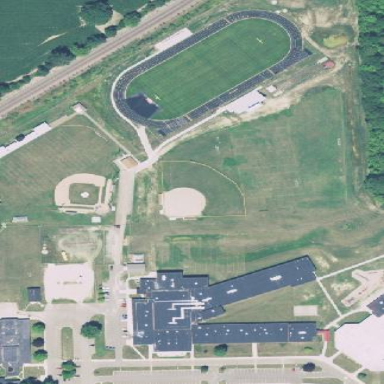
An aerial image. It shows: School.